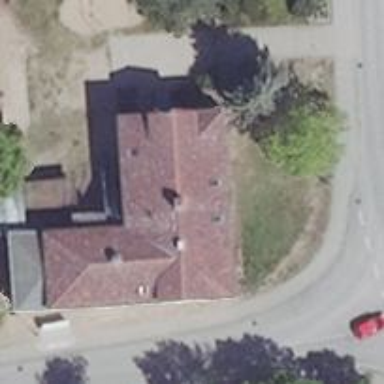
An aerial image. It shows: Kindergarten building.